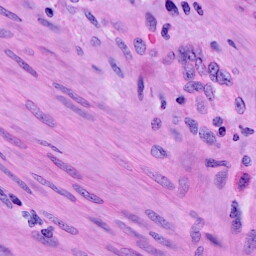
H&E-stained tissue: Cervix